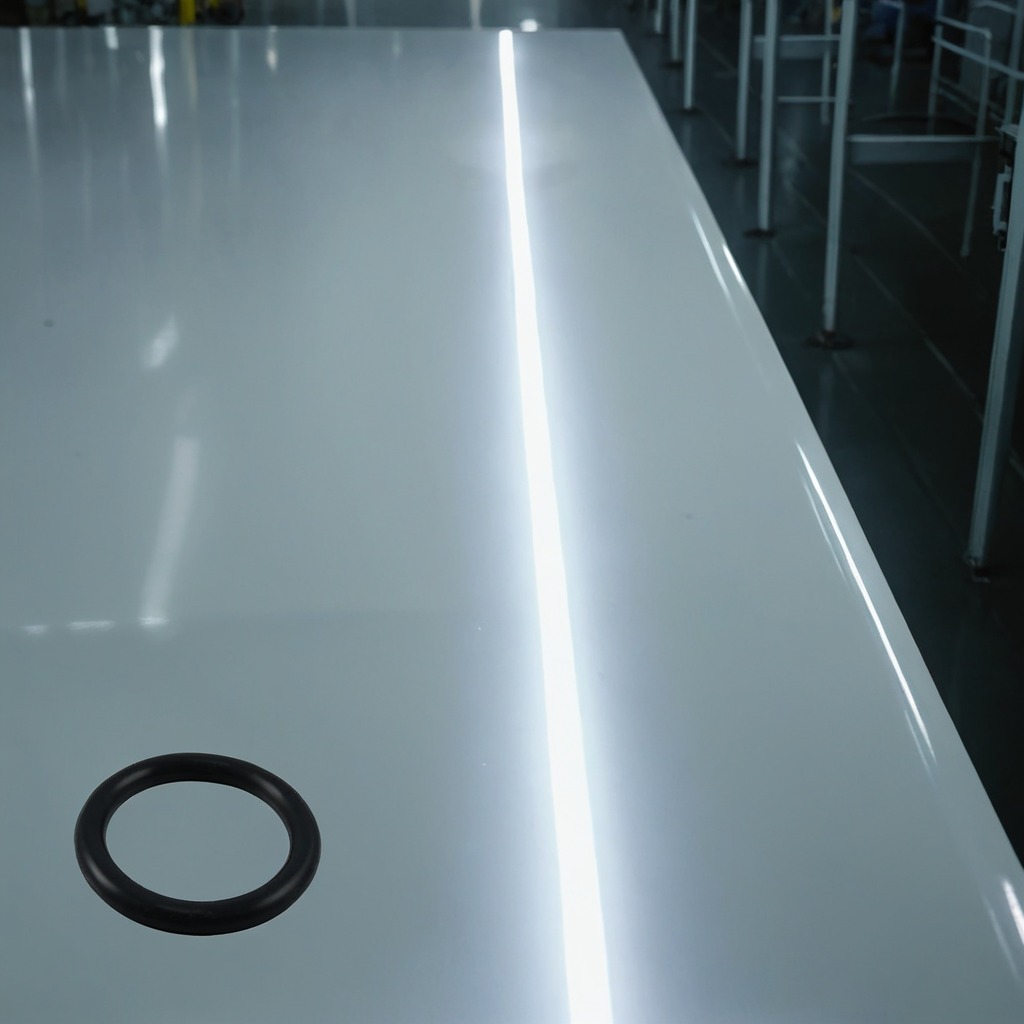
A rubber O-ring lying on a high-gloss table in a ship maintenance bay industrial lighting.